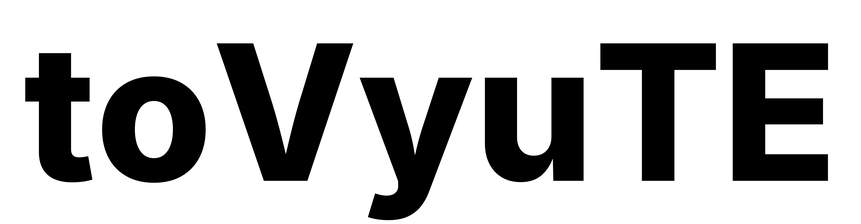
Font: Inter_ExtraBold